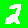
Digit: 2